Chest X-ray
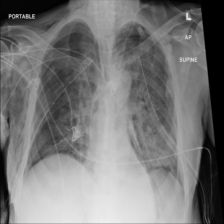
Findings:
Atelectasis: negative
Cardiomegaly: negative
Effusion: negative
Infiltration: positive
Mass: negative
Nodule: negative
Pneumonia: negative
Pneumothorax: negative
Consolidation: negative
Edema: negative
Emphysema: positive
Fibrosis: negative
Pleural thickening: negative
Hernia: negative